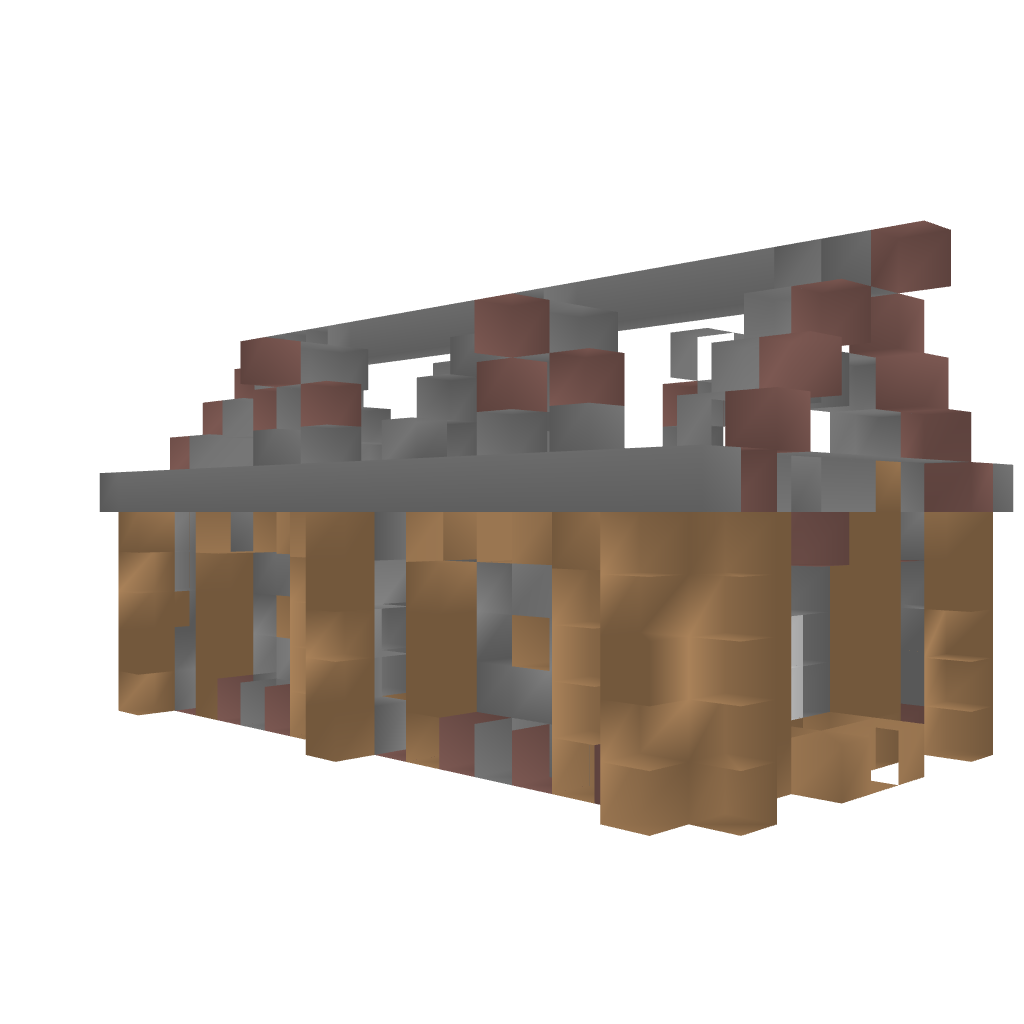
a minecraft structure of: House 1 bad low quality